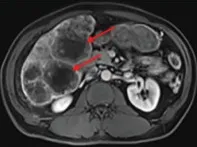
Abdominal magnetic resonance imaging (MRI) evaluation. (A) Abdominal MRI showing multiple intrahepatic lesions with a maximum diameter of approximately 5.7 cm.
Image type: radiology (mri)